Interaction volume radius: 10 \u00c5
Interaction volume height: 25 \u00c5
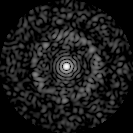
Disorder parameter: 0.8559